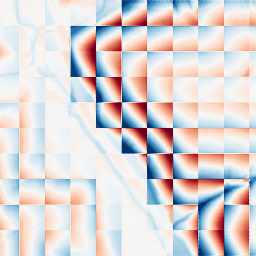
Category: wavelet
Decomposition family: wavelet_dwt
Decomposition parameters: wavelet: haar
level: 5
Upsampling method: regularized
Upsampling parameters: scale: 2
lambda_reg: 0.01
Upsampling scale: 2